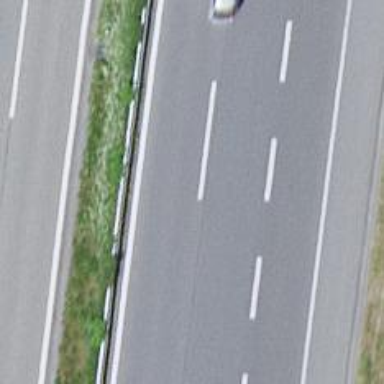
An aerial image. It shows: Asphalt motorway.